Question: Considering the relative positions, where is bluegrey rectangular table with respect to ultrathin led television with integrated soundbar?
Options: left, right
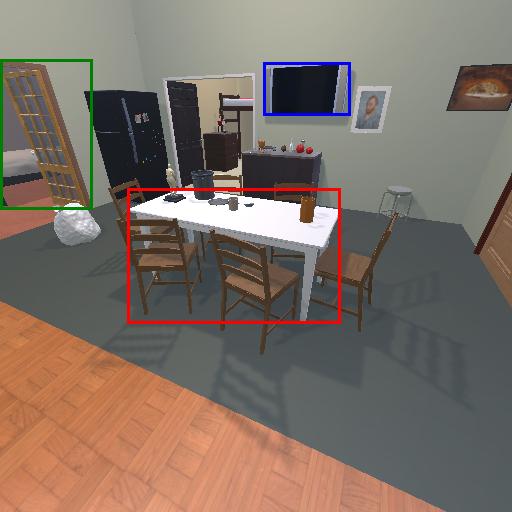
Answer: left